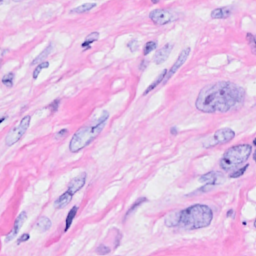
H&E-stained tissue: Breast